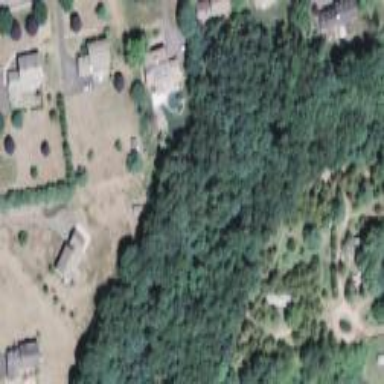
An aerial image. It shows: Mixed woodland area with variety of leaf types and cycles. This space is categorized as Existing Preserved Open Space.